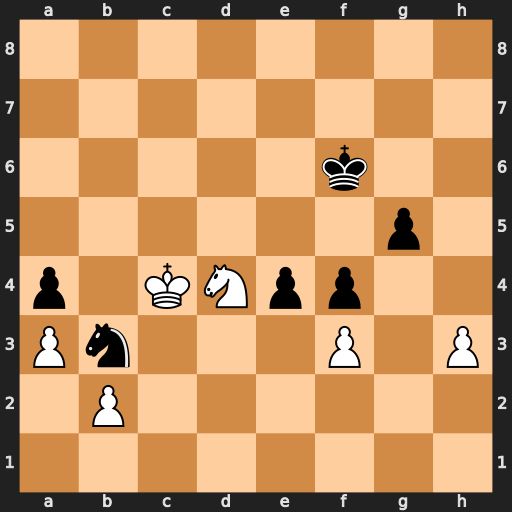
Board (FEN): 8/8/5k2/6p1/p1KNpp2/Pn3P1P/1P6/8
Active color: w
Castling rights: -
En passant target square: -
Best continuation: Nxb3 axb3 fxe4 f3 Kd3 g4 hxg4 Kg5 e5